Question: Thanks to the following script I can change the whole form layout to RTL.
'''
procedure TfrmTest.CreateParams(var Params: TCreateParams);
begin
inherited CreateParams(Params);
Params.ExStyle := WS_EX_LEFT or WS_EX_LTRREADING or WS_EX_LEFTSCROLLBAR
or WS_EX_LAYOUTRTL;
{WS_EX_LEFT to set the text caption to the right,
use WS_EX_RIGHT to set the caption to the left}
end;
'''
results:

But How can I change the form title bar and not whole controls inside the form?
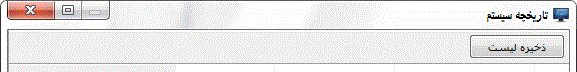
Answer: I've searched MSDN and found that this is a mirroring problem. It's solved by adding 'WS_EX_NOINHERITLAYOUT' to 'Params.ExStyle':
'''
procedure TfrmTest.CreateParams(var Params: TCreateParams);
begin
...
Params.ExStyle := ... or WS_EX_NOINHERITLAYOUT;
end;
'''